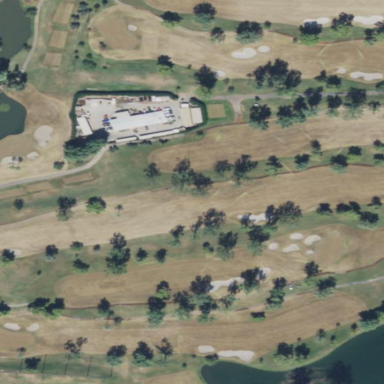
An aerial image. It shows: Rough area on grassy golf course.